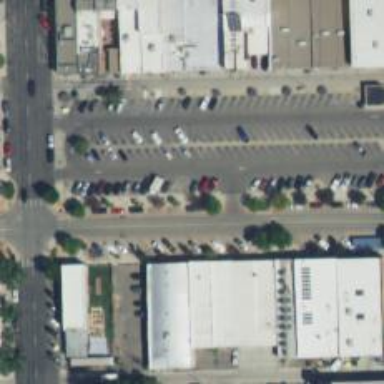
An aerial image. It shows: Parking space.